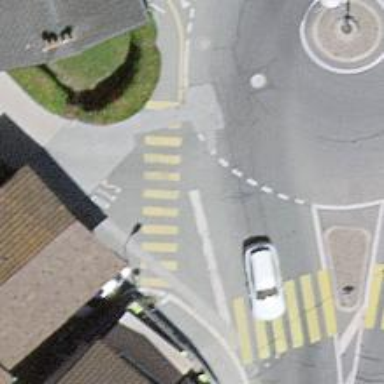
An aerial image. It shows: Marked uncontrolled road crossing.